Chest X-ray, AP view. Patient: 38 years old, sex F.
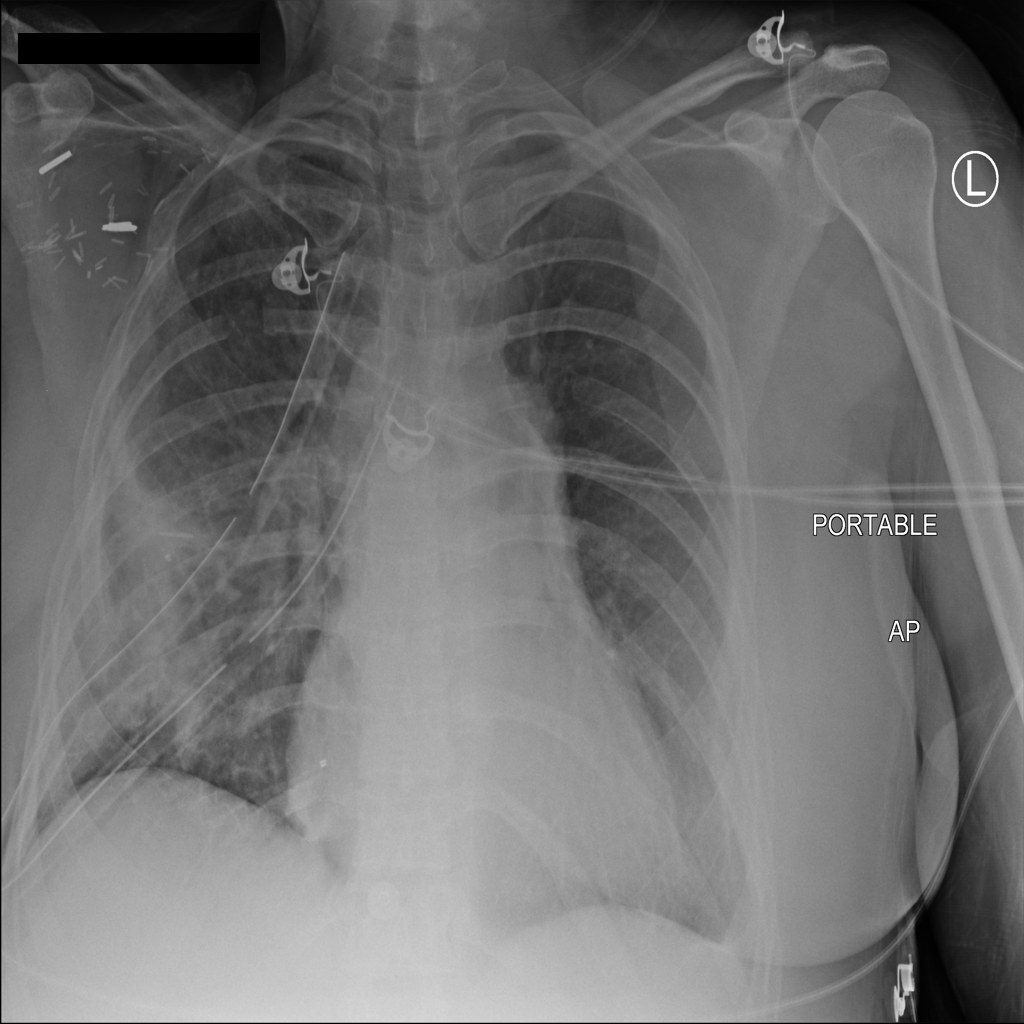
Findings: No Finding